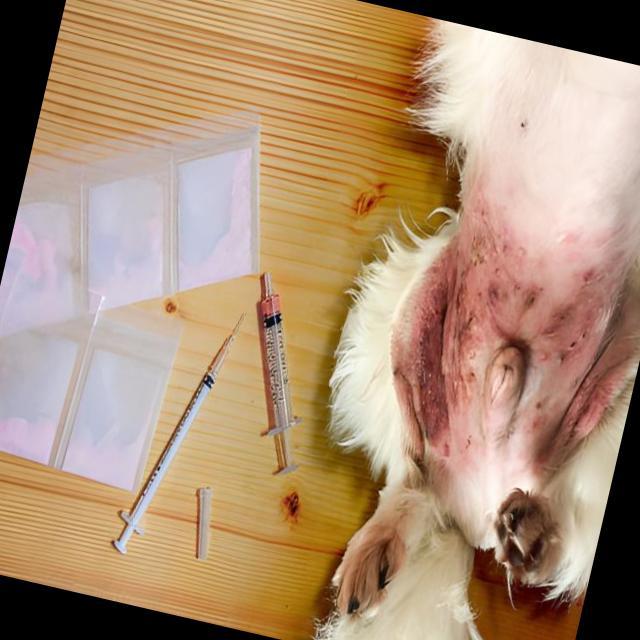
Canine dermatitis — inflammation of the skin presenting with erythema, pruritus, papules, and excoriation. May be allergic, contact, or atopic in origin.